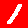
Digit: 1